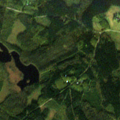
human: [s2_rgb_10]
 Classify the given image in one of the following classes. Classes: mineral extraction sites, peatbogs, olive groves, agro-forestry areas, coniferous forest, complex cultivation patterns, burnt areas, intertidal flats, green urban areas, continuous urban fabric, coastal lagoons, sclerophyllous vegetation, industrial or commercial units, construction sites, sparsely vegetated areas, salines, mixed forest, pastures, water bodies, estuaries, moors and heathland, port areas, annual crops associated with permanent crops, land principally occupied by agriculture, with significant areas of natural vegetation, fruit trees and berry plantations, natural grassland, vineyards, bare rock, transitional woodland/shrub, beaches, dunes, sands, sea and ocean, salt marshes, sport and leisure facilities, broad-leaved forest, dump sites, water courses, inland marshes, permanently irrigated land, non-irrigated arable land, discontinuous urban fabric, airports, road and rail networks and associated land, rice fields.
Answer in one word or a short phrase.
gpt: coniferous forest, mixed forest